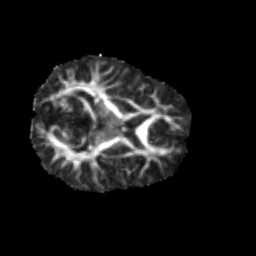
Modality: FA
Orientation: axial
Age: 7
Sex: female
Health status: healthy